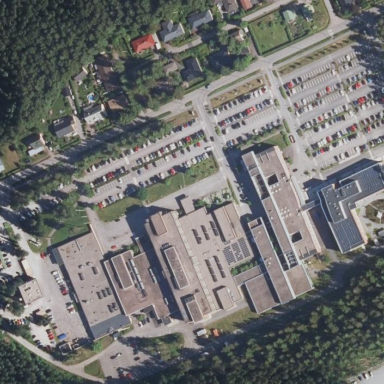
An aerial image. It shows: Hospital building.